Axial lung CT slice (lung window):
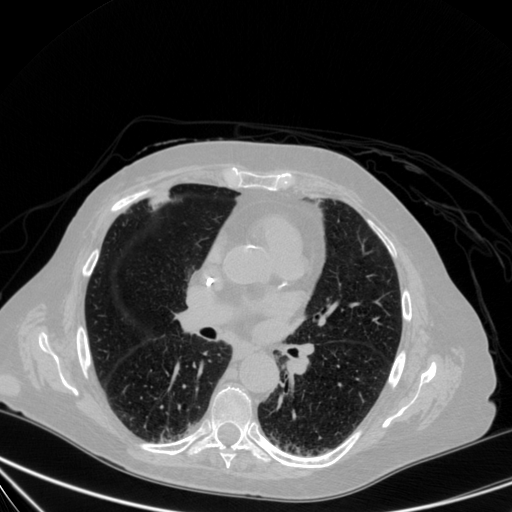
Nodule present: yes
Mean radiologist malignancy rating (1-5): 4